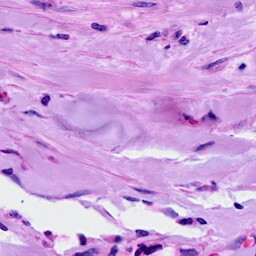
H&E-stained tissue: Breast